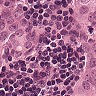
Metastatic tissue present: yes